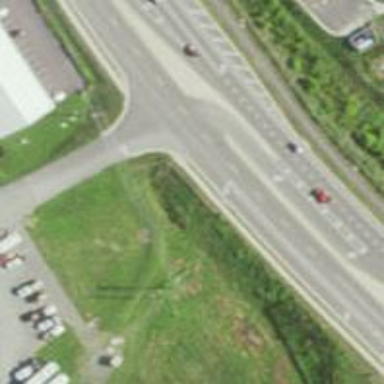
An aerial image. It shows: Asphalt road with secondary link designation.